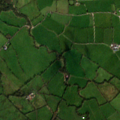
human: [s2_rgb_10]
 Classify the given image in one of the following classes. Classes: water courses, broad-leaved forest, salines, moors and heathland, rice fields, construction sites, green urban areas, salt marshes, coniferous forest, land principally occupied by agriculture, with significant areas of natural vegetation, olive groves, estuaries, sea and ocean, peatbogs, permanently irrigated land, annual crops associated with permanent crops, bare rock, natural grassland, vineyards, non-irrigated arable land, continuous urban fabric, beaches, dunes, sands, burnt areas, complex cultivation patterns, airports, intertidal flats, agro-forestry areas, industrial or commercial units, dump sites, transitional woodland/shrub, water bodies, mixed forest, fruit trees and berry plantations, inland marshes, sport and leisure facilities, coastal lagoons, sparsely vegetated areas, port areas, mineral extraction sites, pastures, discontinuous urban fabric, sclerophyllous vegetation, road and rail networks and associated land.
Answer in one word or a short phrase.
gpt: pastures